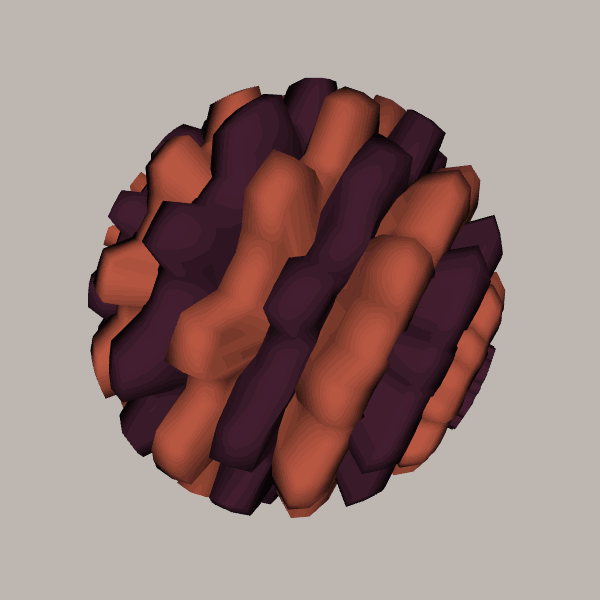
Background: light